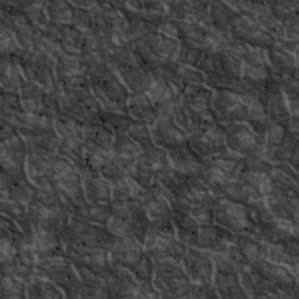
Label: non_frost